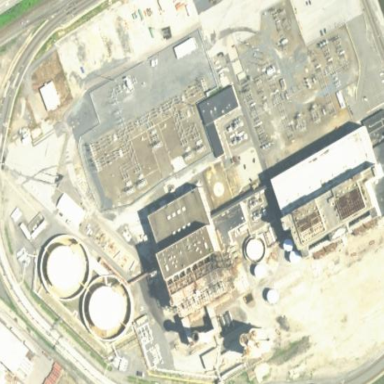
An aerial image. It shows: Power plant utilizing gas and oil as energy sources.